Question: I want to use a calendar in my application like the calendar in the image below.

I want this calendar UI in my activity. How can I accomplish this?
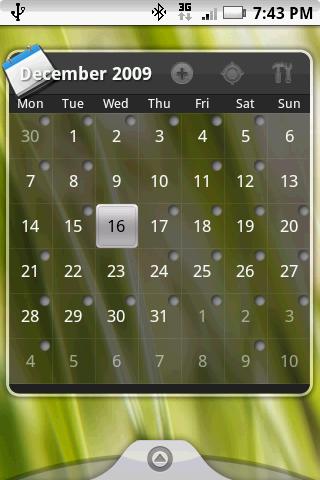
Answer: Hehe. We've done this before: see at <URL>.
You WILL need to do additional styling work if you want to get that precise look and feel from your image: but that's what open source is for.
Enjoy.